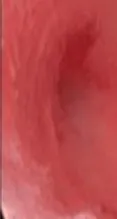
Intraoperative pictures during hysteroscopy. D) Empty uterine cavity confirming a successful excision of the g-sac.
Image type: medical_photograph (other_medical_photograph)